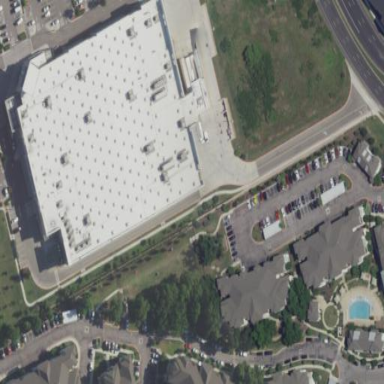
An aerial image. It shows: Wholesale shop located in commercial building.